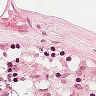
Metastatic tissue present: no